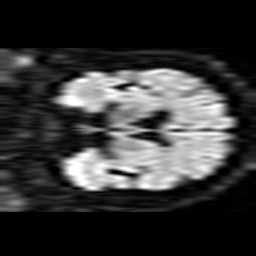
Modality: TRACE
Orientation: coronal
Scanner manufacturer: philips
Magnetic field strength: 1.5 T
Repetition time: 2.887 s
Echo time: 0.06175 s